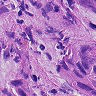
Metastatic tissue present: yes